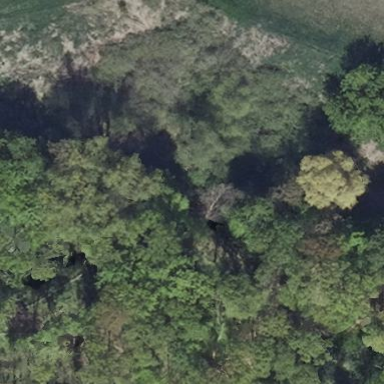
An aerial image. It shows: Patch of scrub vegetation.